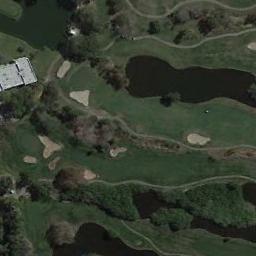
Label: golf_course